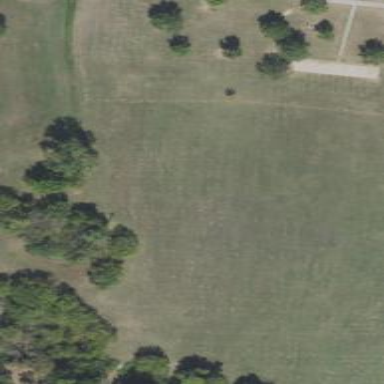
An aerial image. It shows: Grassy area designated as golf fairway.